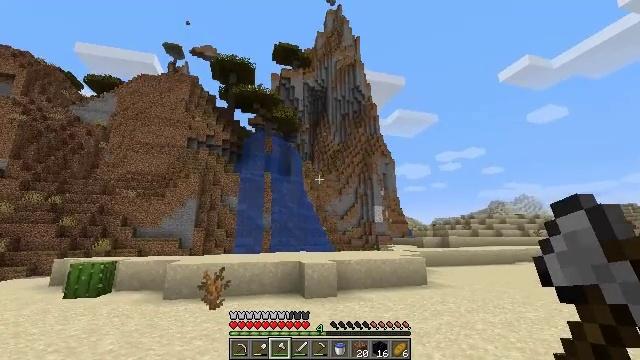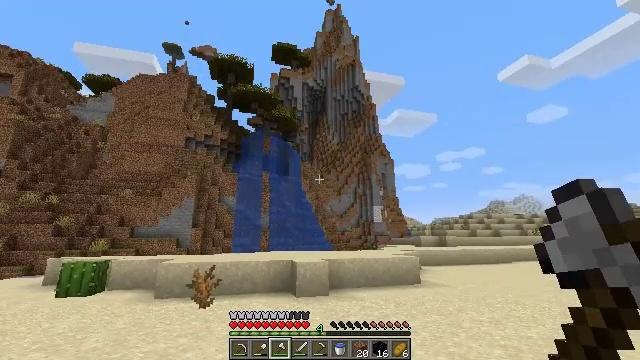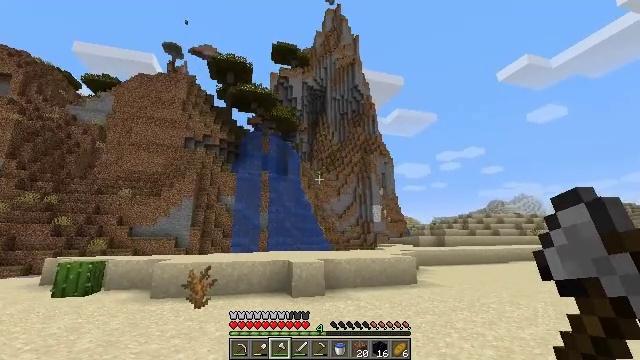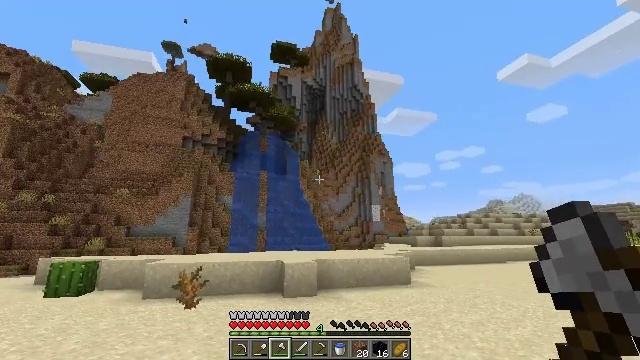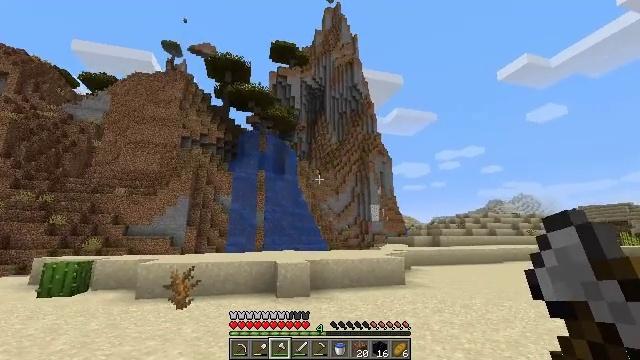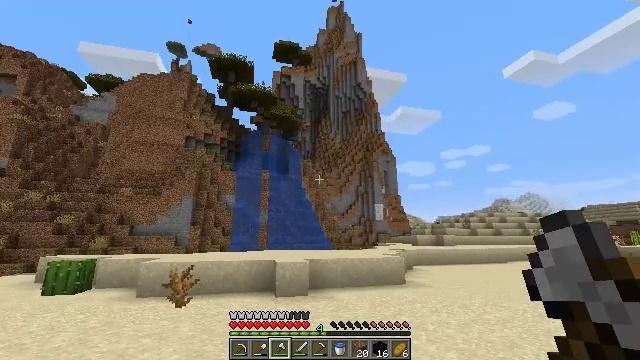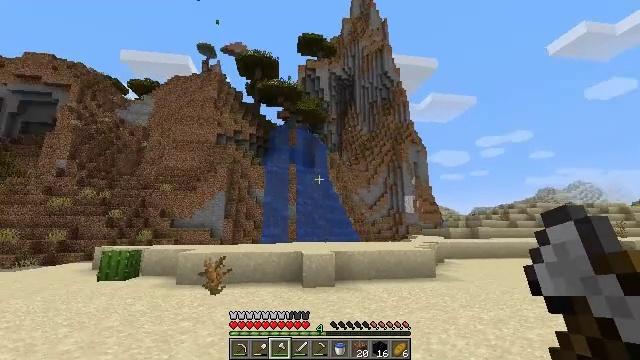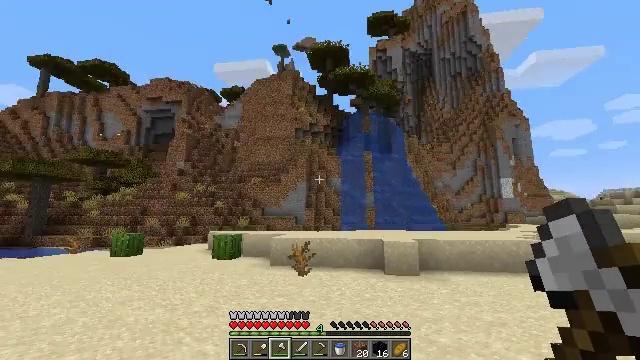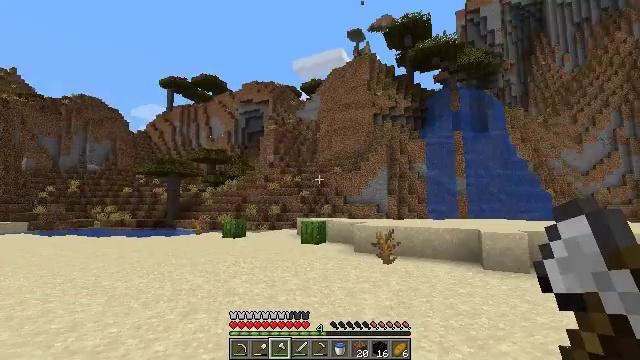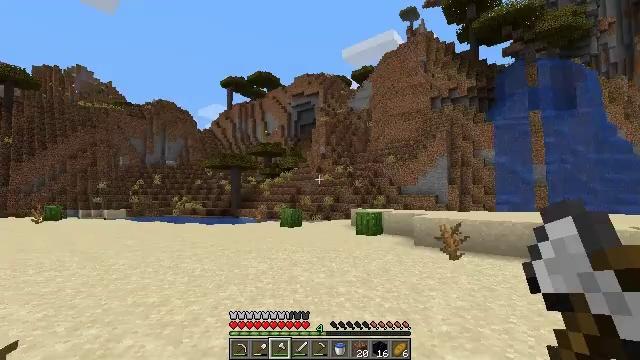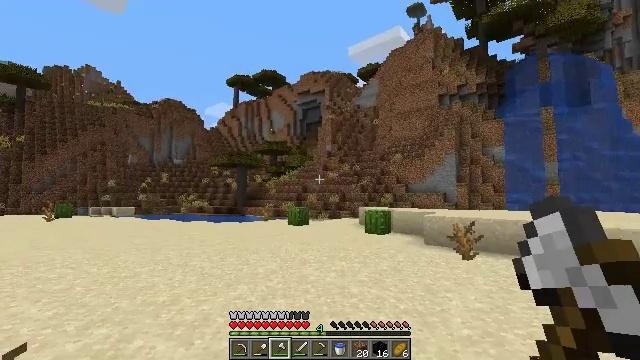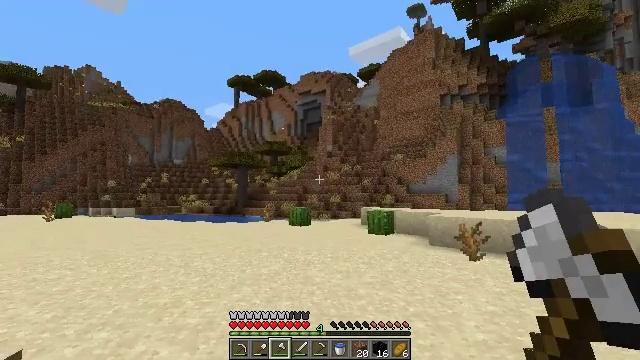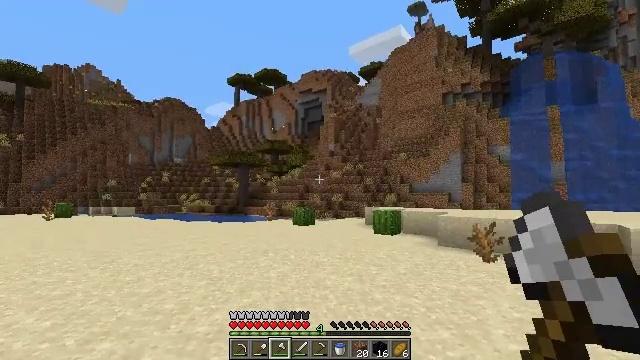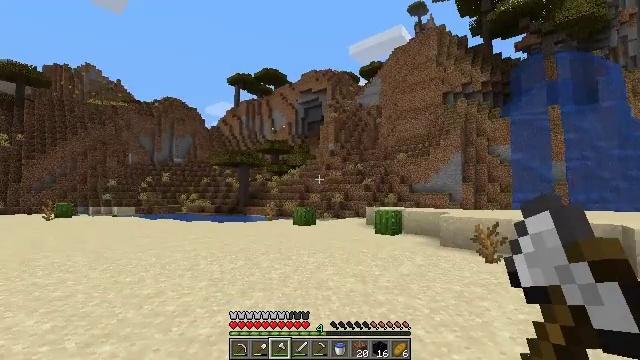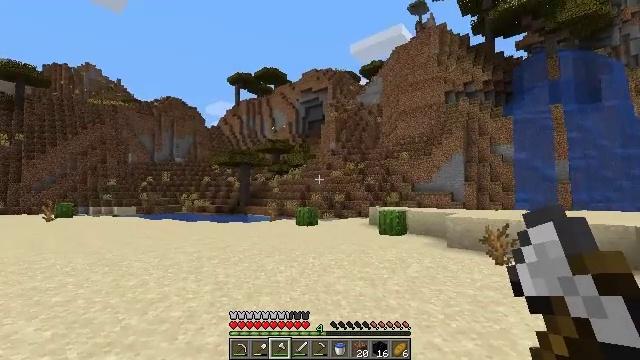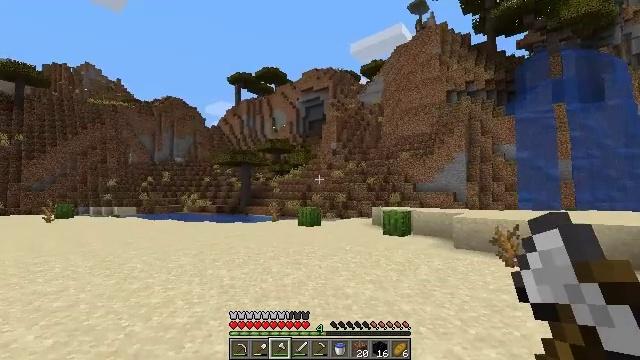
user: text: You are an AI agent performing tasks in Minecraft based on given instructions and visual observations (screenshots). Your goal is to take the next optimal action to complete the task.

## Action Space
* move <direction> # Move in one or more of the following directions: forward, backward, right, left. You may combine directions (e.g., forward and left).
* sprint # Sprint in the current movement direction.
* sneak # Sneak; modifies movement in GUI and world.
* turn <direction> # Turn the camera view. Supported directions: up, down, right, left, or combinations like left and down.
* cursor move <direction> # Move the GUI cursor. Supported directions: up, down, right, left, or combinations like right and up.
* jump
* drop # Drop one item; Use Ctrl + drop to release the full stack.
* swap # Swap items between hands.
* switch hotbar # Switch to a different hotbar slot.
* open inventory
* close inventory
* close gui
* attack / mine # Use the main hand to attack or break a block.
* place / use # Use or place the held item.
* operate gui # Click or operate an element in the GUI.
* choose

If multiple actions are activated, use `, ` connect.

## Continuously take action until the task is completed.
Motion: motion action
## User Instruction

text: Kill mobs.
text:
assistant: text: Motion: move right
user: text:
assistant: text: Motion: move right
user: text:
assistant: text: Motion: move right
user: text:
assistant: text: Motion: move right
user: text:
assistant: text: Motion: turn left
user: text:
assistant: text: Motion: turn left and down
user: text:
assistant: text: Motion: move left, turn left and down
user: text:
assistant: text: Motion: move forward and move left, turn left and down
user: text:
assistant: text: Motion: move forward and move left, turn left and down
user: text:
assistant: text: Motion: move forward and move left, turn left
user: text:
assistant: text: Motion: move forward and move left
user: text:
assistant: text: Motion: move forward and move left
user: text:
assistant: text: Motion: move forward and move left
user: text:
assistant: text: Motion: move forward and move left
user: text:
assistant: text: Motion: move forward and move left
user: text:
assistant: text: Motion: move forward and move left
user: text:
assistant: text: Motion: move forward and move left
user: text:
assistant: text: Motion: move forward and move left, turn left and down
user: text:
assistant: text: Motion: move forward and move left, turn left and down
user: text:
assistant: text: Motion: move forward and move left, turn left and down
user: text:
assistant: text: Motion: move forward and move left, turn left and down
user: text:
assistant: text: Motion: move forward and move left
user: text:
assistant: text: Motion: move forward and move left
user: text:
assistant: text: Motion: move forward and move left
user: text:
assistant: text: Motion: move forward and move left
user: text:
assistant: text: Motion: move forward
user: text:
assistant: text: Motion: move forward
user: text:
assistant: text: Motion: move forward
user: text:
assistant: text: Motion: move forward
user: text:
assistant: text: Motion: move forward